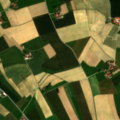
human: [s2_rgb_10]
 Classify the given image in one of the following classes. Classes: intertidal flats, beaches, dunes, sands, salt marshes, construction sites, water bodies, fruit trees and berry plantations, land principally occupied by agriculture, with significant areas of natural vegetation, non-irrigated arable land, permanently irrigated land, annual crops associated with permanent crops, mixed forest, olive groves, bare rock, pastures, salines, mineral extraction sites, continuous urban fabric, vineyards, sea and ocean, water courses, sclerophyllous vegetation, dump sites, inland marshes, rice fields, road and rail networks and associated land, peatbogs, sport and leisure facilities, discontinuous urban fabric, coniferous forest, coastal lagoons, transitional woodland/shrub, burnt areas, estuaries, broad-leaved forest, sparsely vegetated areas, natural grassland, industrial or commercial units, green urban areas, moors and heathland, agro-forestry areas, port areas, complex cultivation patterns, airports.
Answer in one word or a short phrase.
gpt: non-irrigated arable land, complex cultivation patterns